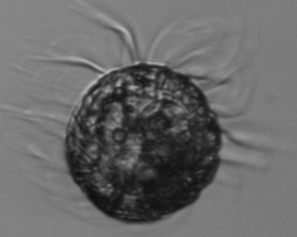
Label: Pelagostrobilidium